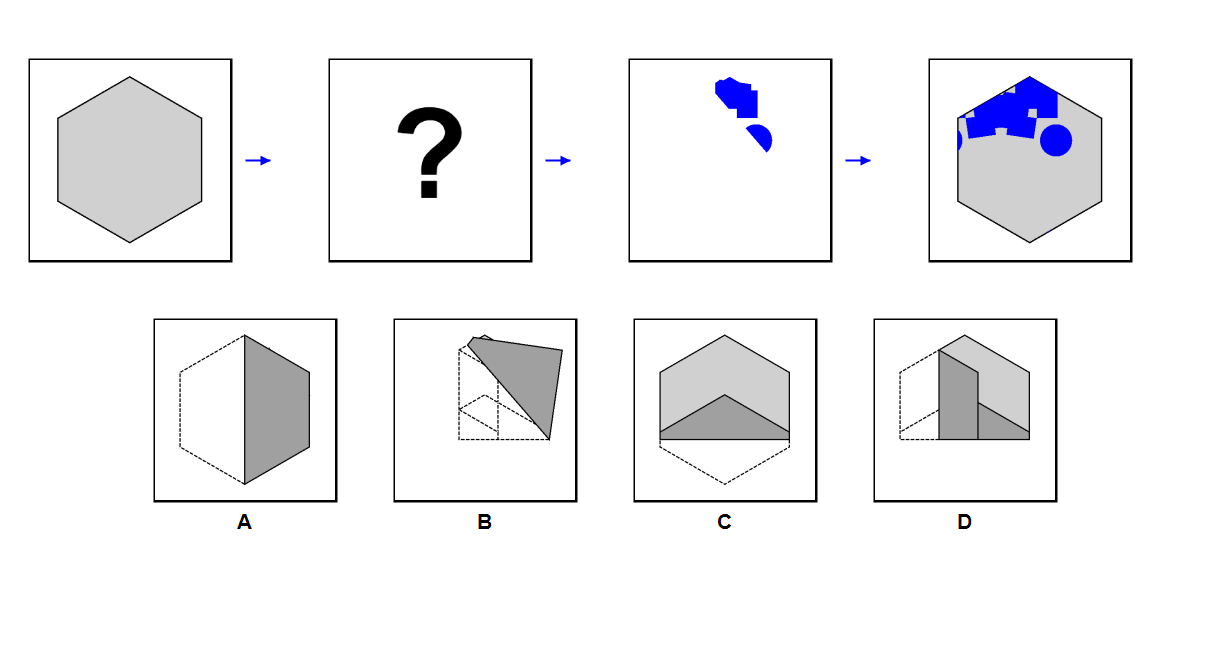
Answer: A